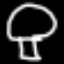
Label: mushroom